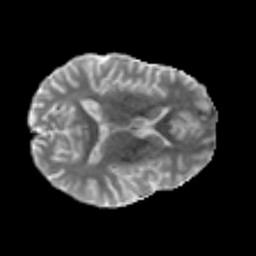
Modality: MD
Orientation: axial
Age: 38
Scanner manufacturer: philips
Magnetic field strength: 3 T
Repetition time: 8.6 s
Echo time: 0.127 s